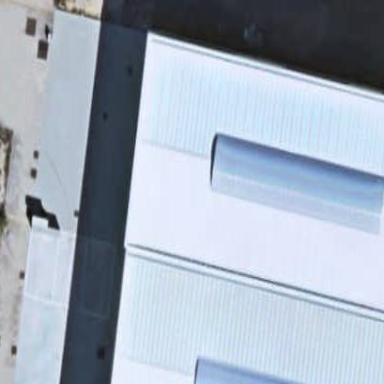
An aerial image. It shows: Industrial building.